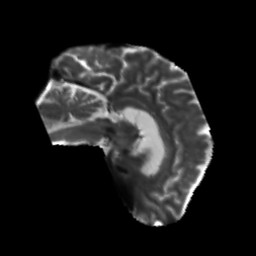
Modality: T2w
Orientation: sagittal
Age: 75
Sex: male
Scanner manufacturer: siemens
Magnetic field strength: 3 T
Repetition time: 5.25 s
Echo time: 0.08 s